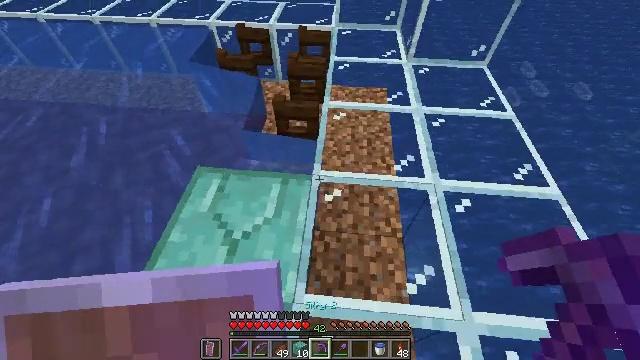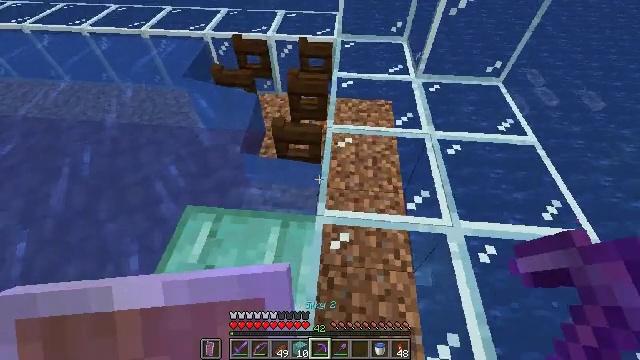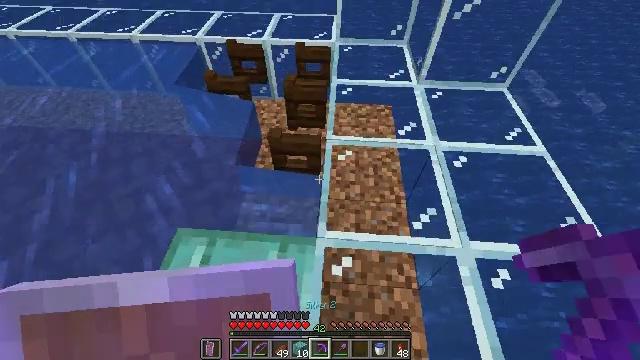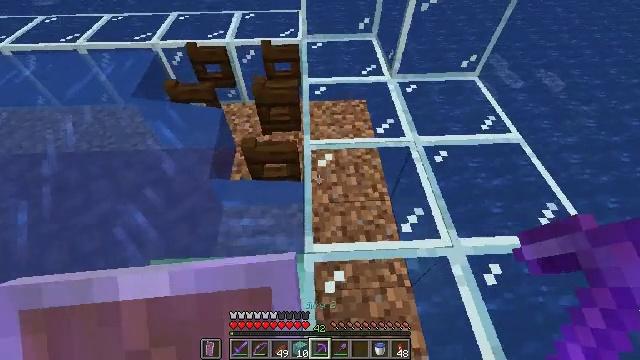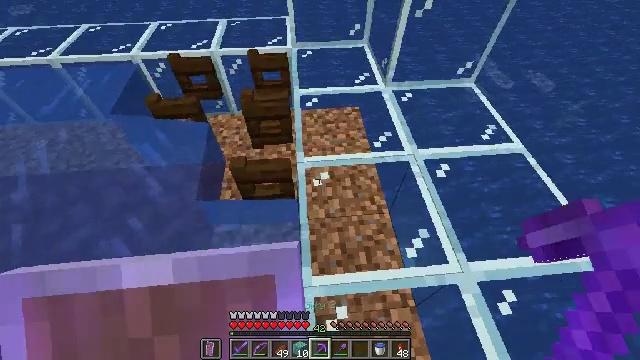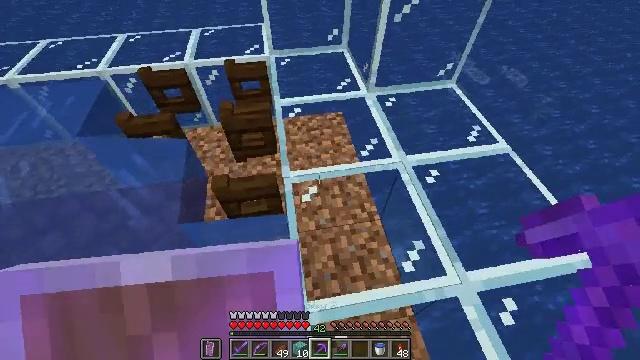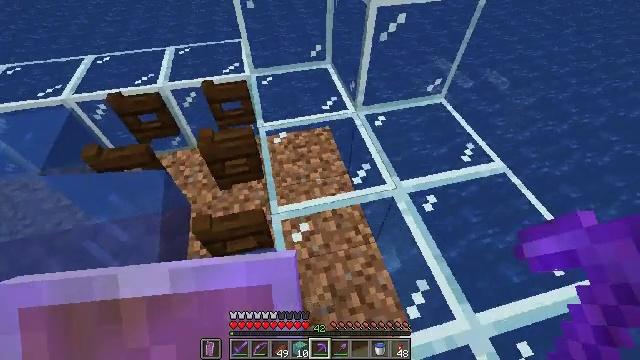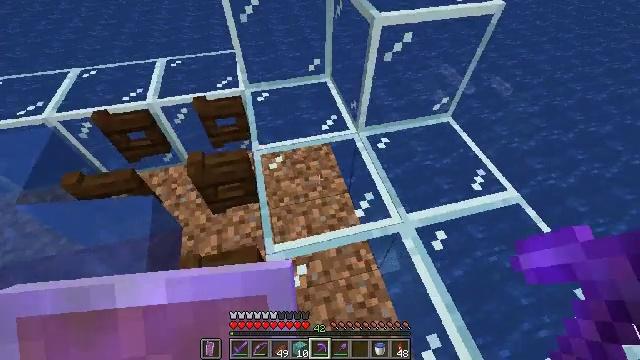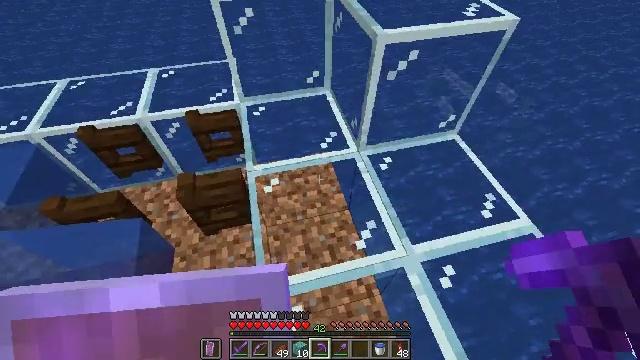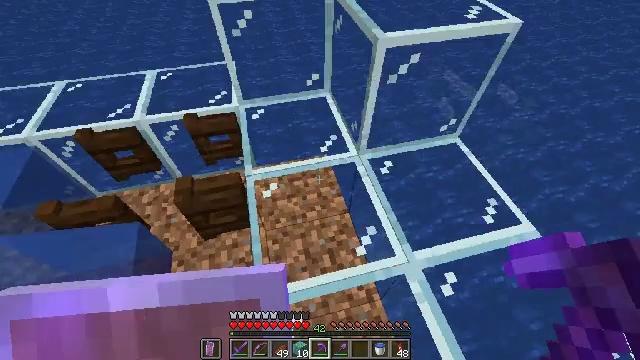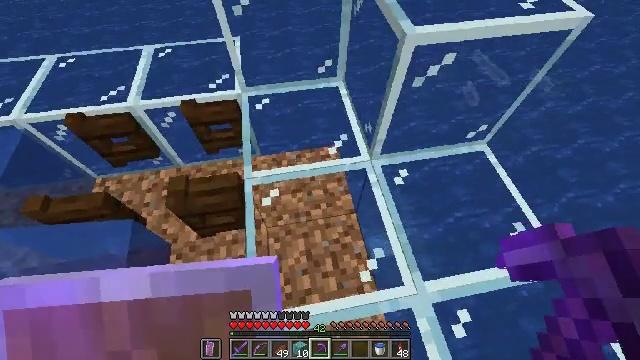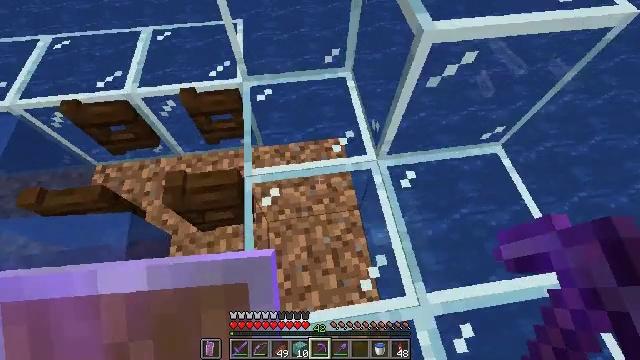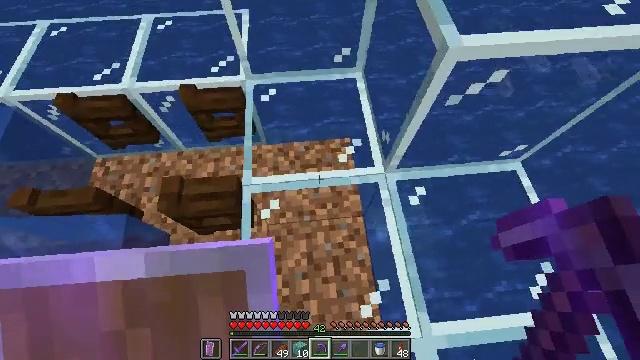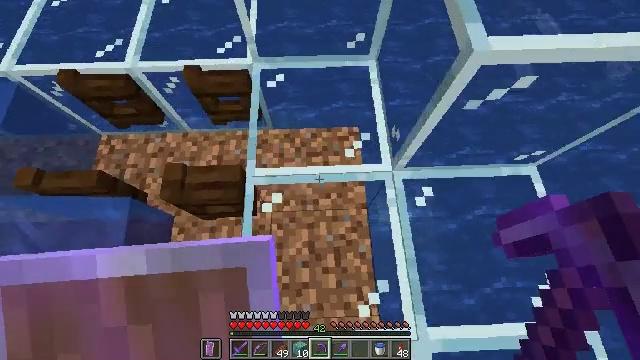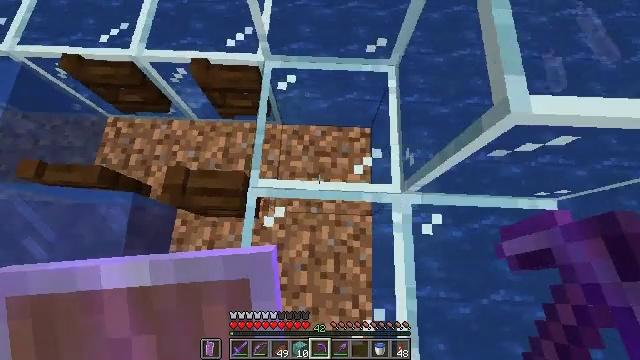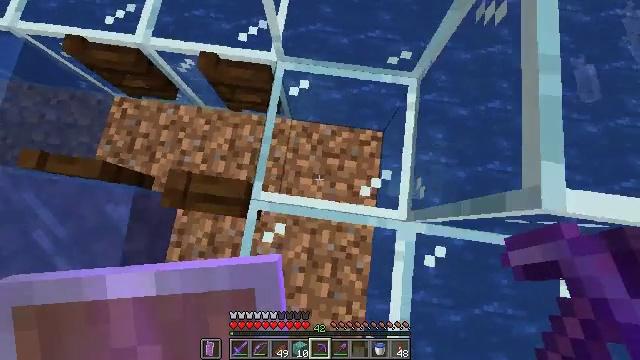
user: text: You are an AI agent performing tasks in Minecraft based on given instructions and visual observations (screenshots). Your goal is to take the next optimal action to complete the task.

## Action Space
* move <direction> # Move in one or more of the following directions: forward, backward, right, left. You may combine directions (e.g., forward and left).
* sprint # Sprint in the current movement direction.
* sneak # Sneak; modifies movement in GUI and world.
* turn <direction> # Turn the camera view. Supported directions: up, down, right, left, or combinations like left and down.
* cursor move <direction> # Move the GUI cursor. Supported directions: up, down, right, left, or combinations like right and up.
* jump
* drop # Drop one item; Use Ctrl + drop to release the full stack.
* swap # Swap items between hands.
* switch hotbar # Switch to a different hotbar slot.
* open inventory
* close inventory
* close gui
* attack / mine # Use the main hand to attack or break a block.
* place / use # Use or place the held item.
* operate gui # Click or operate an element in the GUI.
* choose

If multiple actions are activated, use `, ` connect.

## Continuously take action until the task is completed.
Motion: motion action
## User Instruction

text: Attack the glass to break it.
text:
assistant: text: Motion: move forward
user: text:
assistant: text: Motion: move forward
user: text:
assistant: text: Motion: move forward, turn right and down
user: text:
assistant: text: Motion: move forward, turn right
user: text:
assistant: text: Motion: move forward, turn right
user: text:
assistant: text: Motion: move forward, turn right
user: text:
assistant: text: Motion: move forward
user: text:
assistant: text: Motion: move forward
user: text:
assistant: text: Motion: move forward
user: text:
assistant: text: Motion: move forward, turn left and down
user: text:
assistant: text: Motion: move forward, turn left and down
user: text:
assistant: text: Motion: move forward, turn left and down
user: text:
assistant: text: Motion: move forward, turn left and down
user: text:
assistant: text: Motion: move forward, turn left and down
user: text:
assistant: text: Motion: move forward, turn left and down
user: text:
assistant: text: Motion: move forward, turn left and down
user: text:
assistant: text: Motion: move forward, turn left and down
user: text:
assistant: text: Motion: no_op
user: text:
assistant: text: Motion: no_op
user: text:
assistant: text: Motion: no_op
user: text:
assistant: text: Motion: turn right
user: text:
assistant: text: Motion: turn right
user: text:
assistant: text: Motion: turn right and down
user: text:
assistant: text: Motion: turn right and down
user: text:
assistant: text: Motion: turn right
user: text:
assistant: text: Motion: turn right
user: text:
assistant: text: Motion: turn right
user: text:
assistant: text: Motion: turn right and down
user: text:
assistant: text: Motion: no_op
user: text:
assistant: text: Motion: turn right